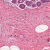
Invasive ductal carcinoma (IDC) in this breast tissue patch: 0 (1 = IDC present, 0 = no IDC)